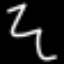
Label: squiggle